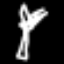
Label: palm tree